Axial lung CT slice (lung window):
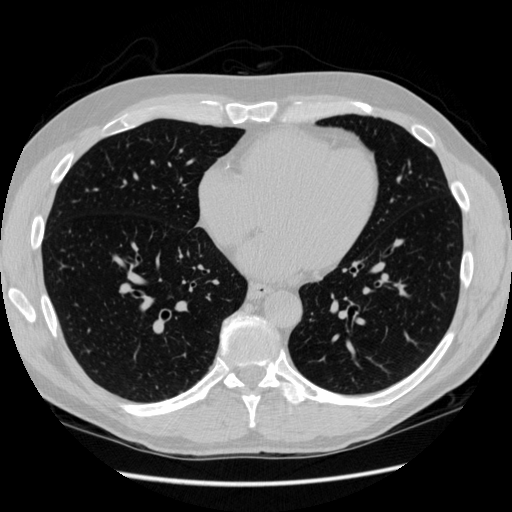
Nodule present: no